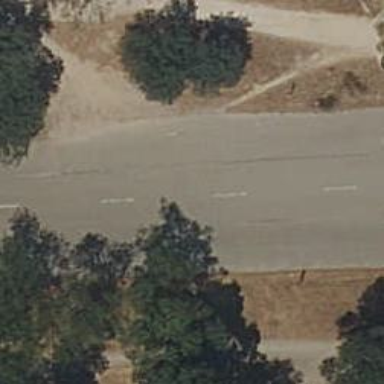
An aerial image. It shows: Unclassified road with asphalt surface.